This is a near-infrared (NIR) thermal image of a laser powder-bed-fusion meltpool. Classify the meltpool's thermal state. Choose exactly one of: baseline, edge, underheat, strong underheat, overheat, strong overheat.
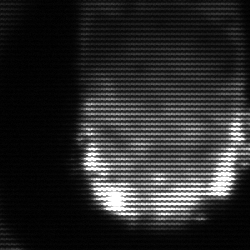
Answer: baseline